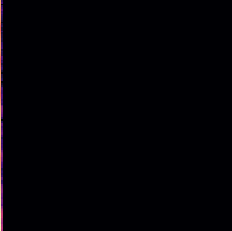
Sound class: Helicopter